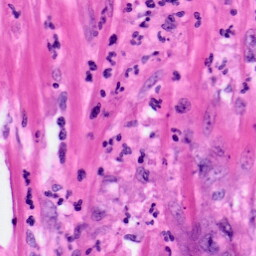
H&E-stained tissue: Pancreatic